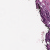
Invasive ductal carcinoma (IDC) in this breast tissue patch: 0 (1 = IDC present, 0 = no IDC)